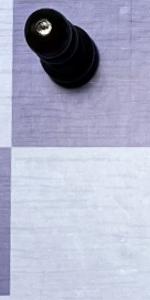
Label: Empty